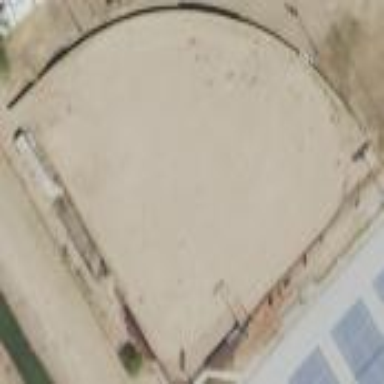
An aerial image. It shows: Baseball pitch for leisure and sports activities.